Question: ## CSV file:
'''
#3GMACRO,,,,,,,,,,,,,,
,,,,,,,,,,,,,,
IMSI,IMEI,Date,Time,UMTS MACRO-UARFCNDL,UMTS MACRO-PrimaryScramblingCode,UMTS MACRO-CPICHTxPower,UMTS MACRO-PLMNCellId,UMTS MACRO- RNCId,UMTS MACRO-MCC,UMTS MACRO-MNC,UMTS MACRO - LAC,UMTS MACRO - RAC,UMTS MACRO - MaxUETxPower,UMTS MACRO - MeasuredRSCP
2.6275E+14,3.57539E+14,20100107,160000,10662,11,-99,268435456,0,0,0,1,0,0,-74
,,,,,,,,,,,,,,
#3GFEMTO,,,,,,,,,,,,,,
,,,,,,,,,,,,,,
IMSI,IMEI,Date,Time,UMTS FEMTOS-UARFCNDL,UMTS FEMTOS-PrimaryScramblingCode,UMTS FEMTOS-CPICHTxPower,UMTS FEMTOS-PLMNCellId,UMTS FEMTOS-RNCId,UMTS FEMTOS-MCC,UMTS FEMTOS-MNC,UMTS FEMTOS-LAC,UMTS FEMTOS-RAC,UMTS FEMTOS-MaxUETxPower,UMTS FEMTOS- MeasuredRSCP
2.6275E+14,3.57539E+14,20100107,160000,10687,252,-24,61,0,610,3956,486,11,5,-102
,,,,,,,,,,,,,,
#2GMACRO,,,,,,,,,,,,,,
,,,,,,,,,,,,,,
IMSI,IMEI,Date,Time,GSM MACRO_CellID,GSM MACRO-MCC,GSM MACRO-MNC,GSM MACRO-LAC,GSM MACRO-RAC,GSM MACRO-Max permitted UE Tx power (SIB3),GSM MACRO-Measure RSSI,,,,
2.6275E+14,3.57539E+14,20100107,160000,GSM_Cell_Id=1,2,3,4,5,6,7,,,,
'''
i want this csv file to be loaded into an excel sheet as an individual section when I click load only once (ie each section should go to separate worksheet in excel)
CSV file contain Section name , header and data
Below are the section names in CSv file
# 3GMACRO
# 3GFEMTO
# 2GMACRO
Below are the Header names in CSv file
IMSI,IMEI,Date,Time,GSM MACRO_CellID,GSM MACRO-MCC,GSM MACRO-MNC............ etc
3 worksheets should have headers and data after loading CSV file.
Please help me in doing so.
Thanks in advance

hi
this is what the code i tried but its not working perfectly as needed.
'''
Sub loadData()
'Runtime error handling
'On Error Resume Next
'Unprotect the password protected sheet for loading csv data
ActiveSheet.Unprotect Password:=pass
'Variable declaration
Dim strFilePath As String, strFilename As String, strFullPath As String
Dim lngCounter As Long
Dim oConn As Object, oRS As Object, oFSObj As Object
'Get a text file name
strFullPath = Application.GetOpenFilename("Text Files (*.csv),*.csv", , "Please select text file...")
'MsgBox "stringfullpath" & strFullPath
If strFullPath = "False" Then Exit Sub 'User pressed Cancel on the open file dialog
'This gives us a full path name e.g. C:tempfolderfile.txt
'We need to split this into path and file name
Set oFSObj = CreateObject("SCRIPTING.FILESYSTEMOBJECT")
strFilePath = oFSObj.GetFile(strFullPath).ParentFolder.Path
strFilename = oFSObj.GetFile(strFullPath).Name
'Open an ADO connection to the folder specified
Set oConn = CreateObject("ADODB.CONNECTION")
oConn.Open "Provider=Microsoft.Jet.OLEDB.4.0;" & _
"Data Source=" & strFilePath & ";" & _
"Extended Properties=""text;HDR=Yes;FMT=Delimited"""
Set oRS = CreateObject("ADODB.RECORDSET")
'Now actually open the text file and import into Excel
'oRS.Open "SELECT * FROM " & strFilename & " , oConn"
oRS.Open "SELECT * FROM " & strFilename, oConn
While Not oRS.EOF
Sheets("Neighbour3GMacro").Range("A3").CopyFromRecordset oRS
'Sheets.Add Type:=Application.GetOpenFilename & " *.csv"
Sheets("Neighbour3GFemto").Range("A2").CopyFromRecordset oRS
Sheets("Neighbour2GMacro").Range("A2").CopyFromRecordset oRS
Wend
oRS.Close
oConn.Close
End Sub
'''
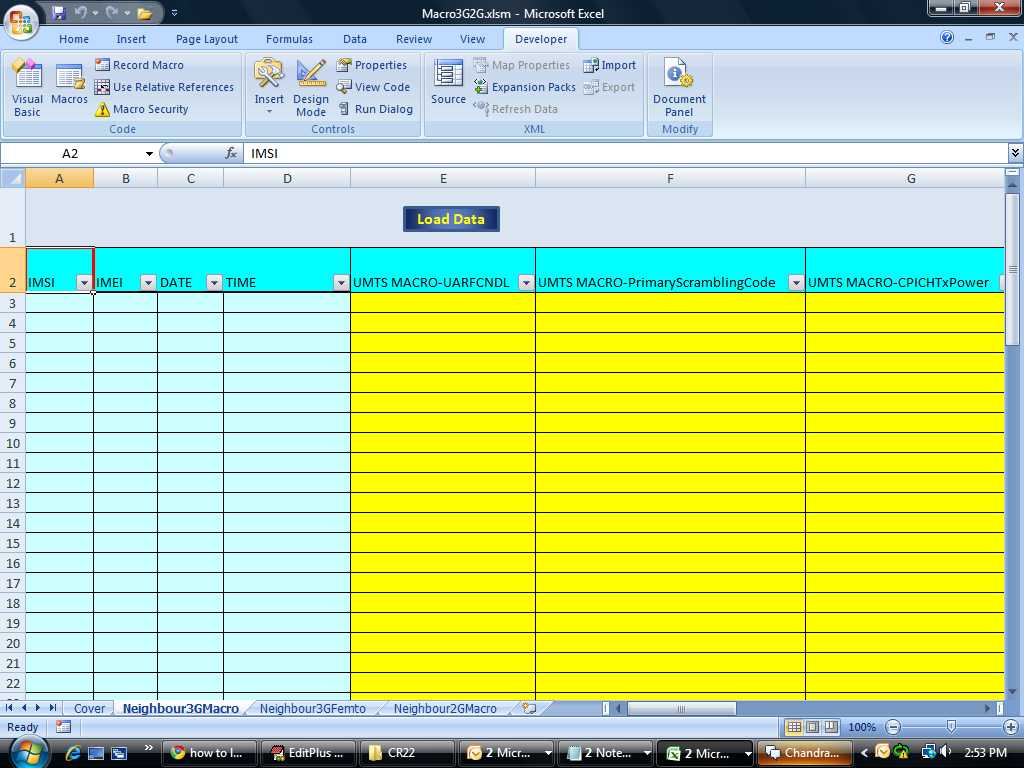
Answer: You can use the 'Split' function to get an array and use this array to fill a Row. Here is a simple solution.
'Sheet1''Sheet2''Sheet3''Ubound'
'''
Sub loadData2()
Dim strFullPath As String
Dim oFSOBj As Object 'Scripting.FileSystemObject'
Dim oFileStream As Object 'Scripting.TextStream'
Dim targetSheet As Worksheet
Dim iRow As Long
Dim startRow As Long
Dim startColumn As Integer
Dim line As String
'Please insert Error Handling etc.'
'Get a text file name '
strFullPath = Application.GetOpenFilename("Text Files (*.csv),*.csv", , "Please select text file...")
If strFullPath = "False" Then Exit Sub 'User pressed Cancel on the open file dialog'
Set oFSOBj = CreateObject("SCRIPTING.FILESYSTEMOBJECT")
Set oFileStream = oFSOBj.GetFile(strFullPath).OpenAsTextStream(ForReading)
Set targetSheet = Sheet1
iRow = 0
startRow = 3
startColumn = 1
While (Not oFileStream.AtEndOfStream)
line = oFileStream.ReadLine
If (Left(line, 1) = "#") Then
iRow = 0
If (Left(line, 8) = "#3GMACRO") Then Set targetSheet = Sheet1
If (Left(line, 8) = "#3GFEMTO") Then Set targetSheet = Sheet2
If (Left(line, 8) = "#2GMACRO") Then Set targetSheet = Sheet3
ElseIf Trim(line) <> vbNullString Then 'Else Block: line has content'
csline = Split(line, ",")
targetSheet.Range(targetSheet.Cells(startRow + iRow, startColumn), targetSheet.Cells(startRow + iRow, startColumn + UBound(csline))).Value2 = csline
iRow = iRow + 1
End If
Wend
oFileStream.Close
Set oFileStream = Nothing
Set oFSOBj = Nothing
End Sub
'''